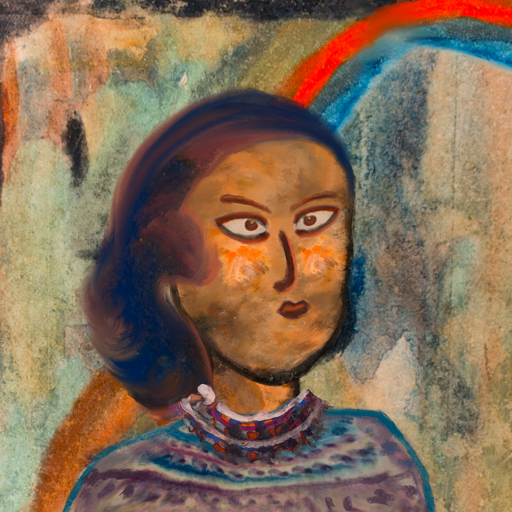
Background: Childish, Head And Neck Side: Gypsy_Queen, Face Side: Roy_Bahadur, Bust: HillGirl, Hair Side: Mother_And_Son_Son, Head Accessory: Blank, Second Necklace: Blank, Necklace: Hypocrite_1, Baby: Blank